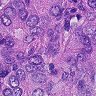
Metastatic tissue present: yes